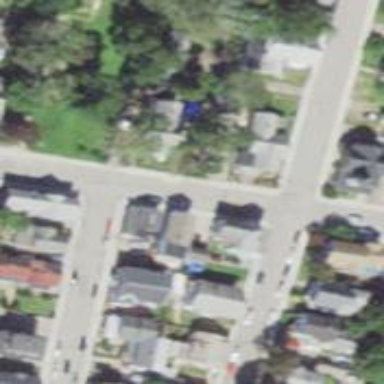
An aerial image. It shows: Residential driveway designated as service road.